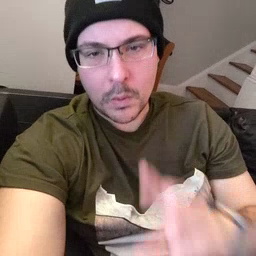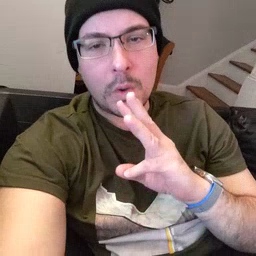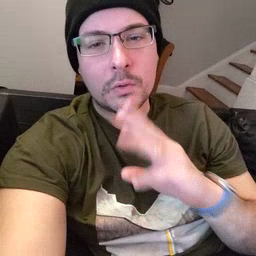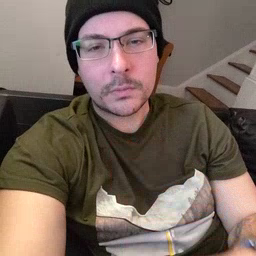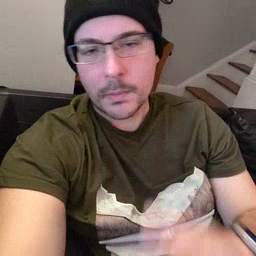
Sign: water